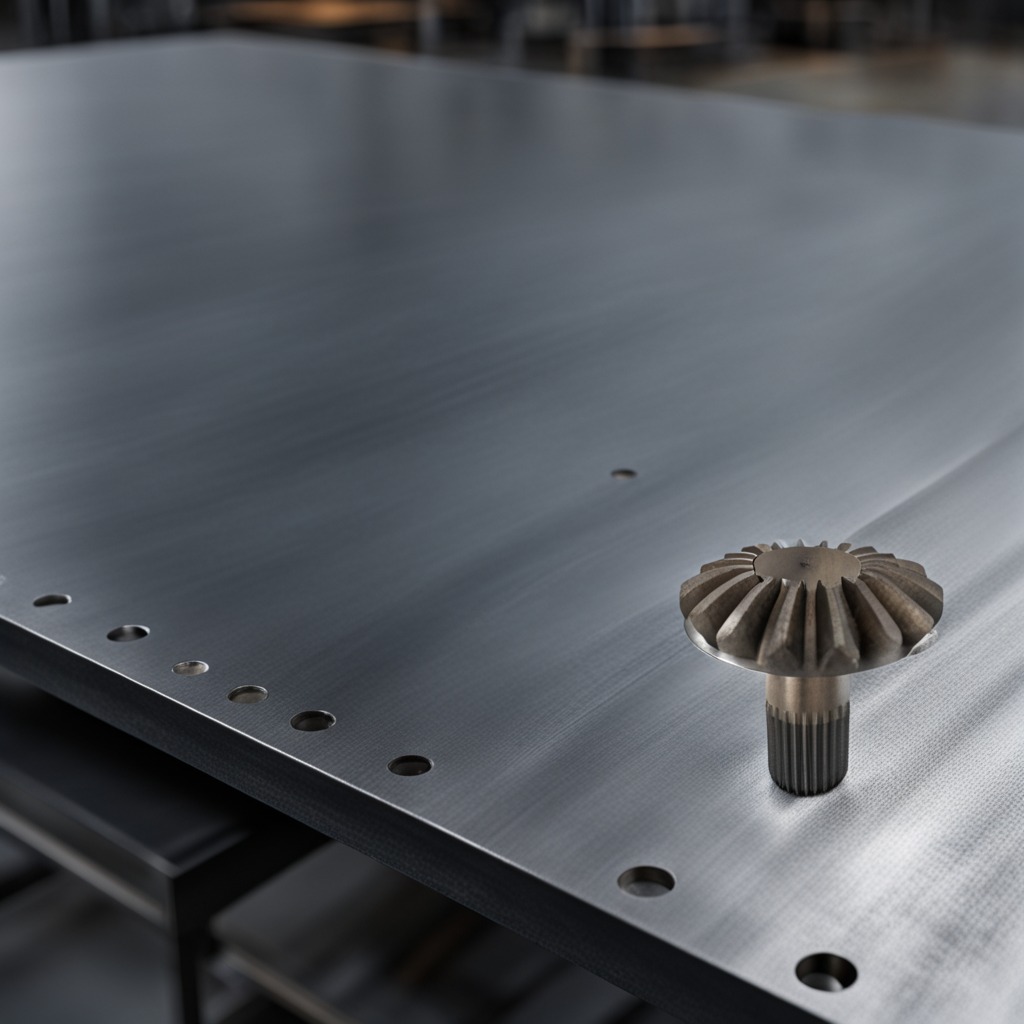
A steel gear with teeth lies on the cold steel table in a mining workshop.